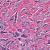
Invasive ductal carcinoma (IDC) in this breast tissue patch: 0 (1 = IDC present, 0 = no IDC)